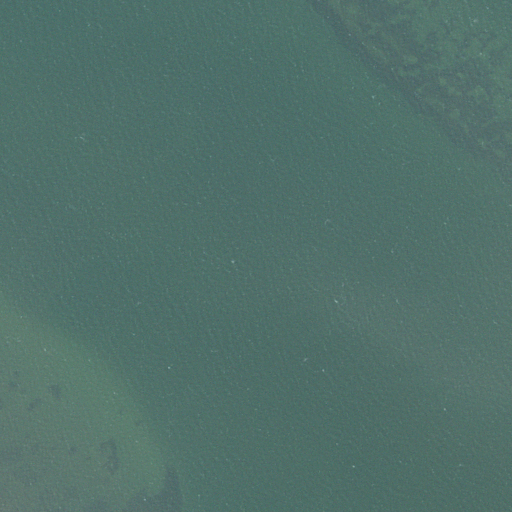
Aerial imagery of island in North Carolina named Hard Working Lumps containing only open water